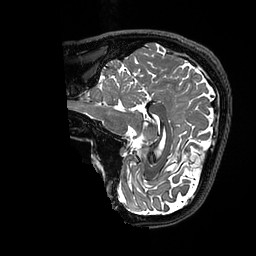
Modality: T2w
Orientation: sagittal
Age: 35
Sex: male
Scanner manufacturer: ge
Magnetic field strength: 3 T
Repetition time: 3.202 s
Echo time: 0.06636 s